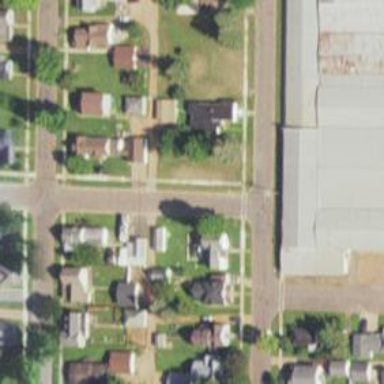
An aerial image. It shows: Alley classified as service road.